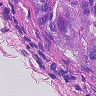
Metastatic tissue present: yes